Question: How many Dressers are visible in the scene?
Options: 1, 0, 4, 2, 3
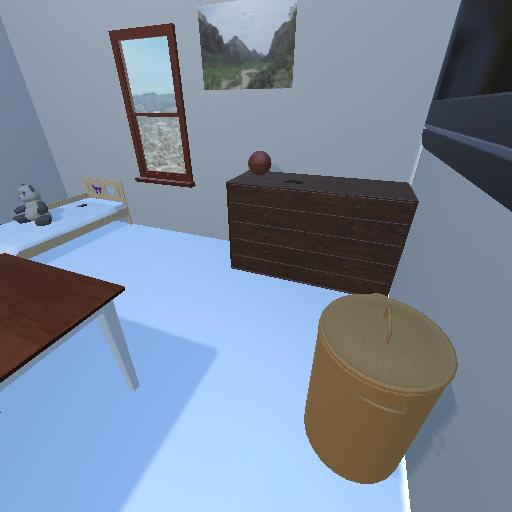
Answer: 1